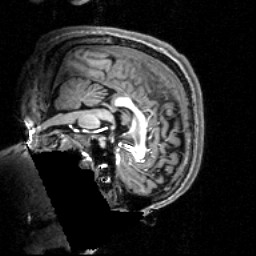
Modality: T1w
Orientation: sagittal
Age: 20
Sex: female